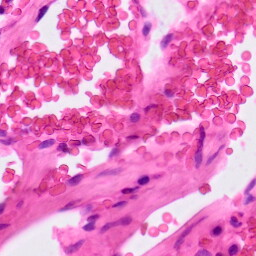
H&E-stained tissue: Lung